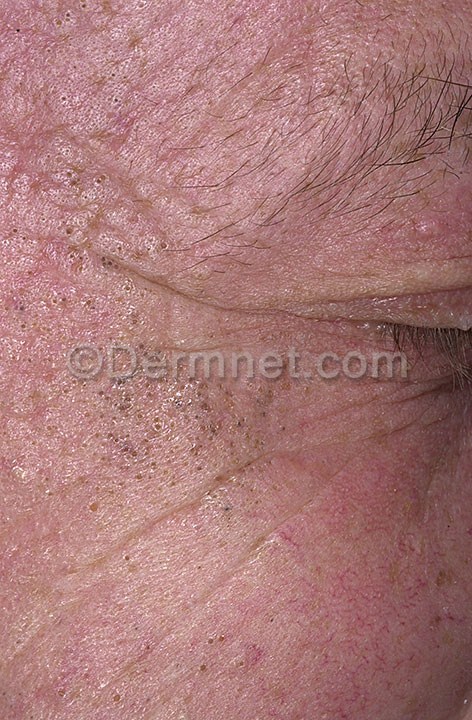
Disease: Light Diseases and Disorders of Pigmentation